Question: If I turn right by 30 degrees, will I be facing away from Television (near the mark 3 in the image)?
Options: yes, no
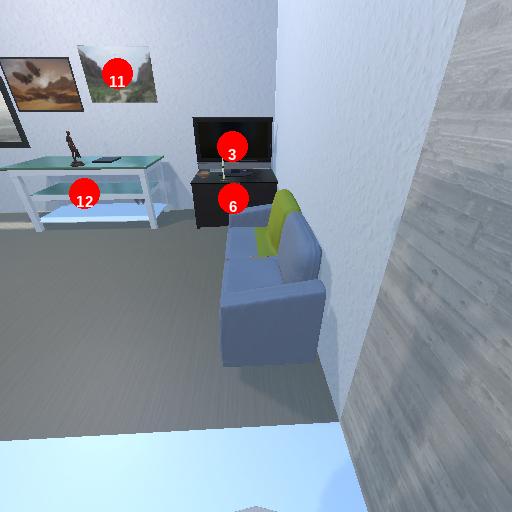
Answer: yes